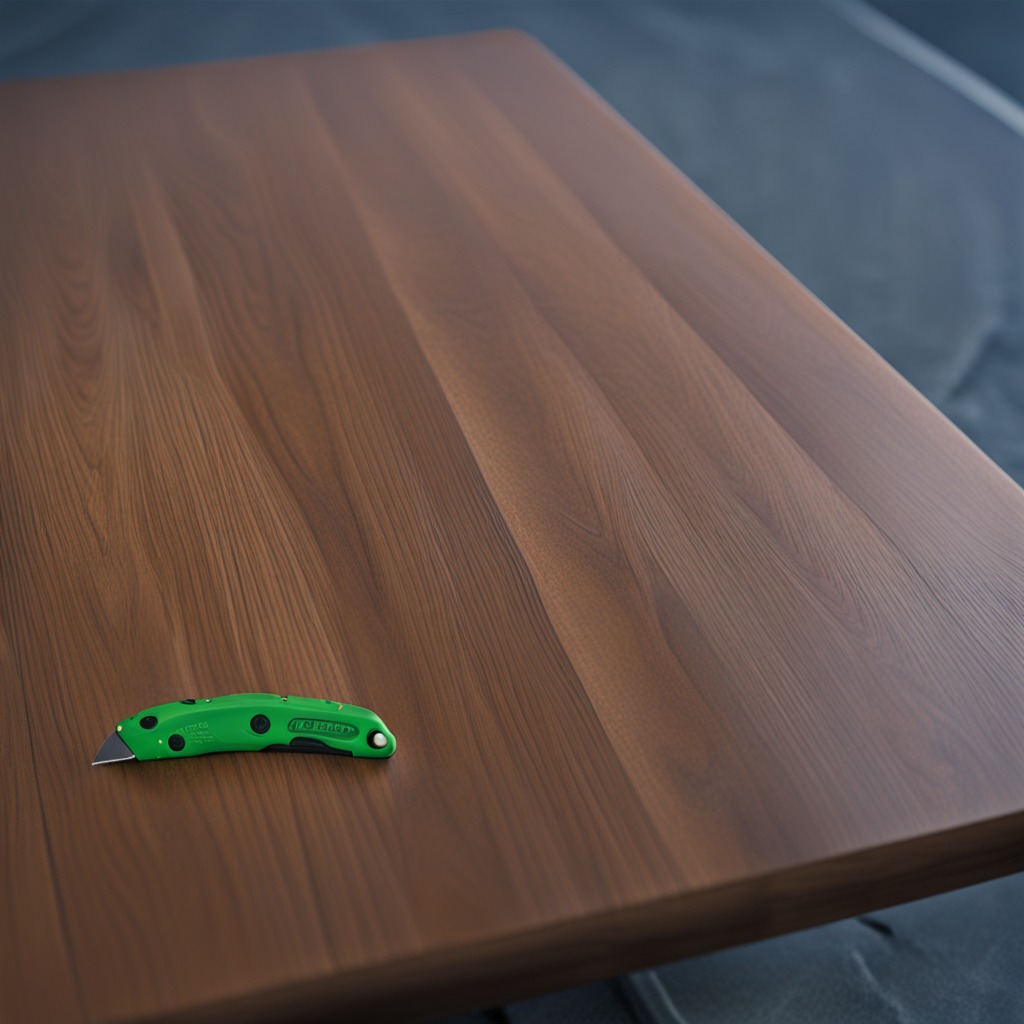
A utility knife is lying on a table in a garage.